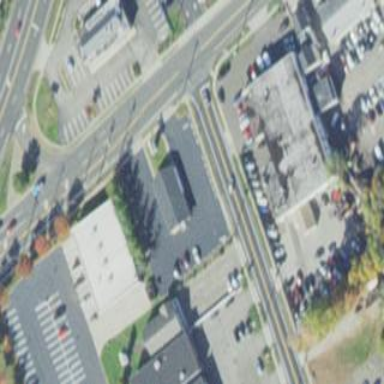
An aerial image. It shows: Parking area with asphalt surface.